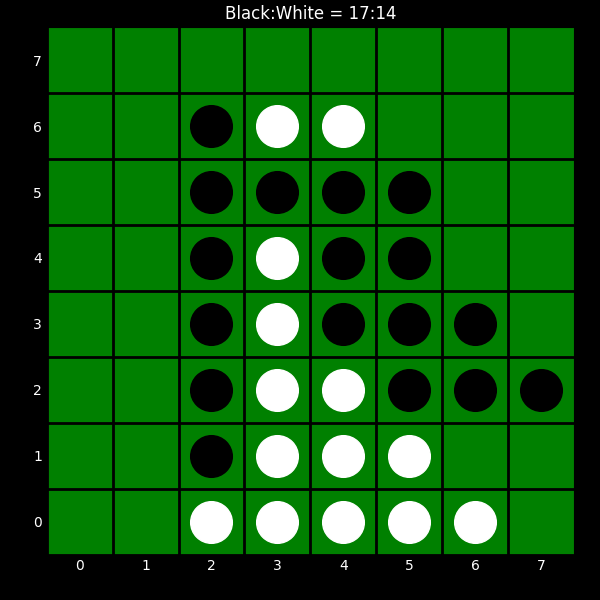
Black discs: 17
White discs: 14